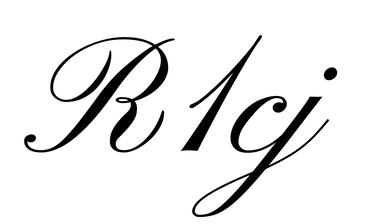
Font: PinyonScript-Regular